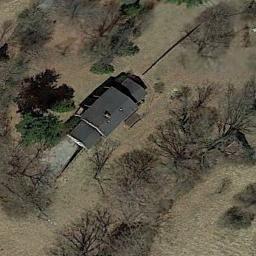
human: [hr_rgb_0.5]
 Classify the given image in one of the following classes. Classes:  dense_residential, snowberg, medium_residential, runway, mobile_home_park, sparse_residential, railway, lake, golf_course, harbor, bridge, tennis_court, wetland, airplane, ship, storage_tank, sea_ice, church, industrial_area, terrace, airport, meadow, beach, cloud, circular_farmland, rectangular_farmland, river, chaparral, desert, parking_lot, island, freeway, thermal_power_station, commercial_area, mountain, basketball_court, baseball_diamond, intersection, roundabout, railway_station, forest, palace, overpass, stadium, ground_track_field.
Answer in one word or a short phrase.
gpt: sparse_residential